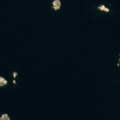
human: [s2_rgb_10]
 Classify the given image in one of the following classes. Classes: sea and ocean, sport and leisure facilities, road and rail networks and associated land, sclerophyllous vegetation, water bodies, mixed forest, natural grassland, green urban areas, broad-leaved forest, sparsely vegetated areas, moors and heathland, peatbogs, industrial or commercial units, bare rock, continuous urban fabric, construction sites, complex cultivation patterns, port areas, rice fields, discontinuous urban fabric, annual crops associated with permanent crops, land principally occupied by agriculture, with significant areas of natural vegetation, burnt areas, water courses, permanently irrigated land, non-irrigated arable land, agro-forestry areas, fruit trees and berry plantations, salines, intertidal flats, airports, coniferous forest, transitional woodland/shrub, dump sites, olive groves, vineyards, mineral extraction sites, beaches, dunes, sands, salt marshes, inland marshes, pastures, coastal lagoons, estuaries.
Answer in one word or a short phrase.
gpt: sea and ocean